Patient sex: M
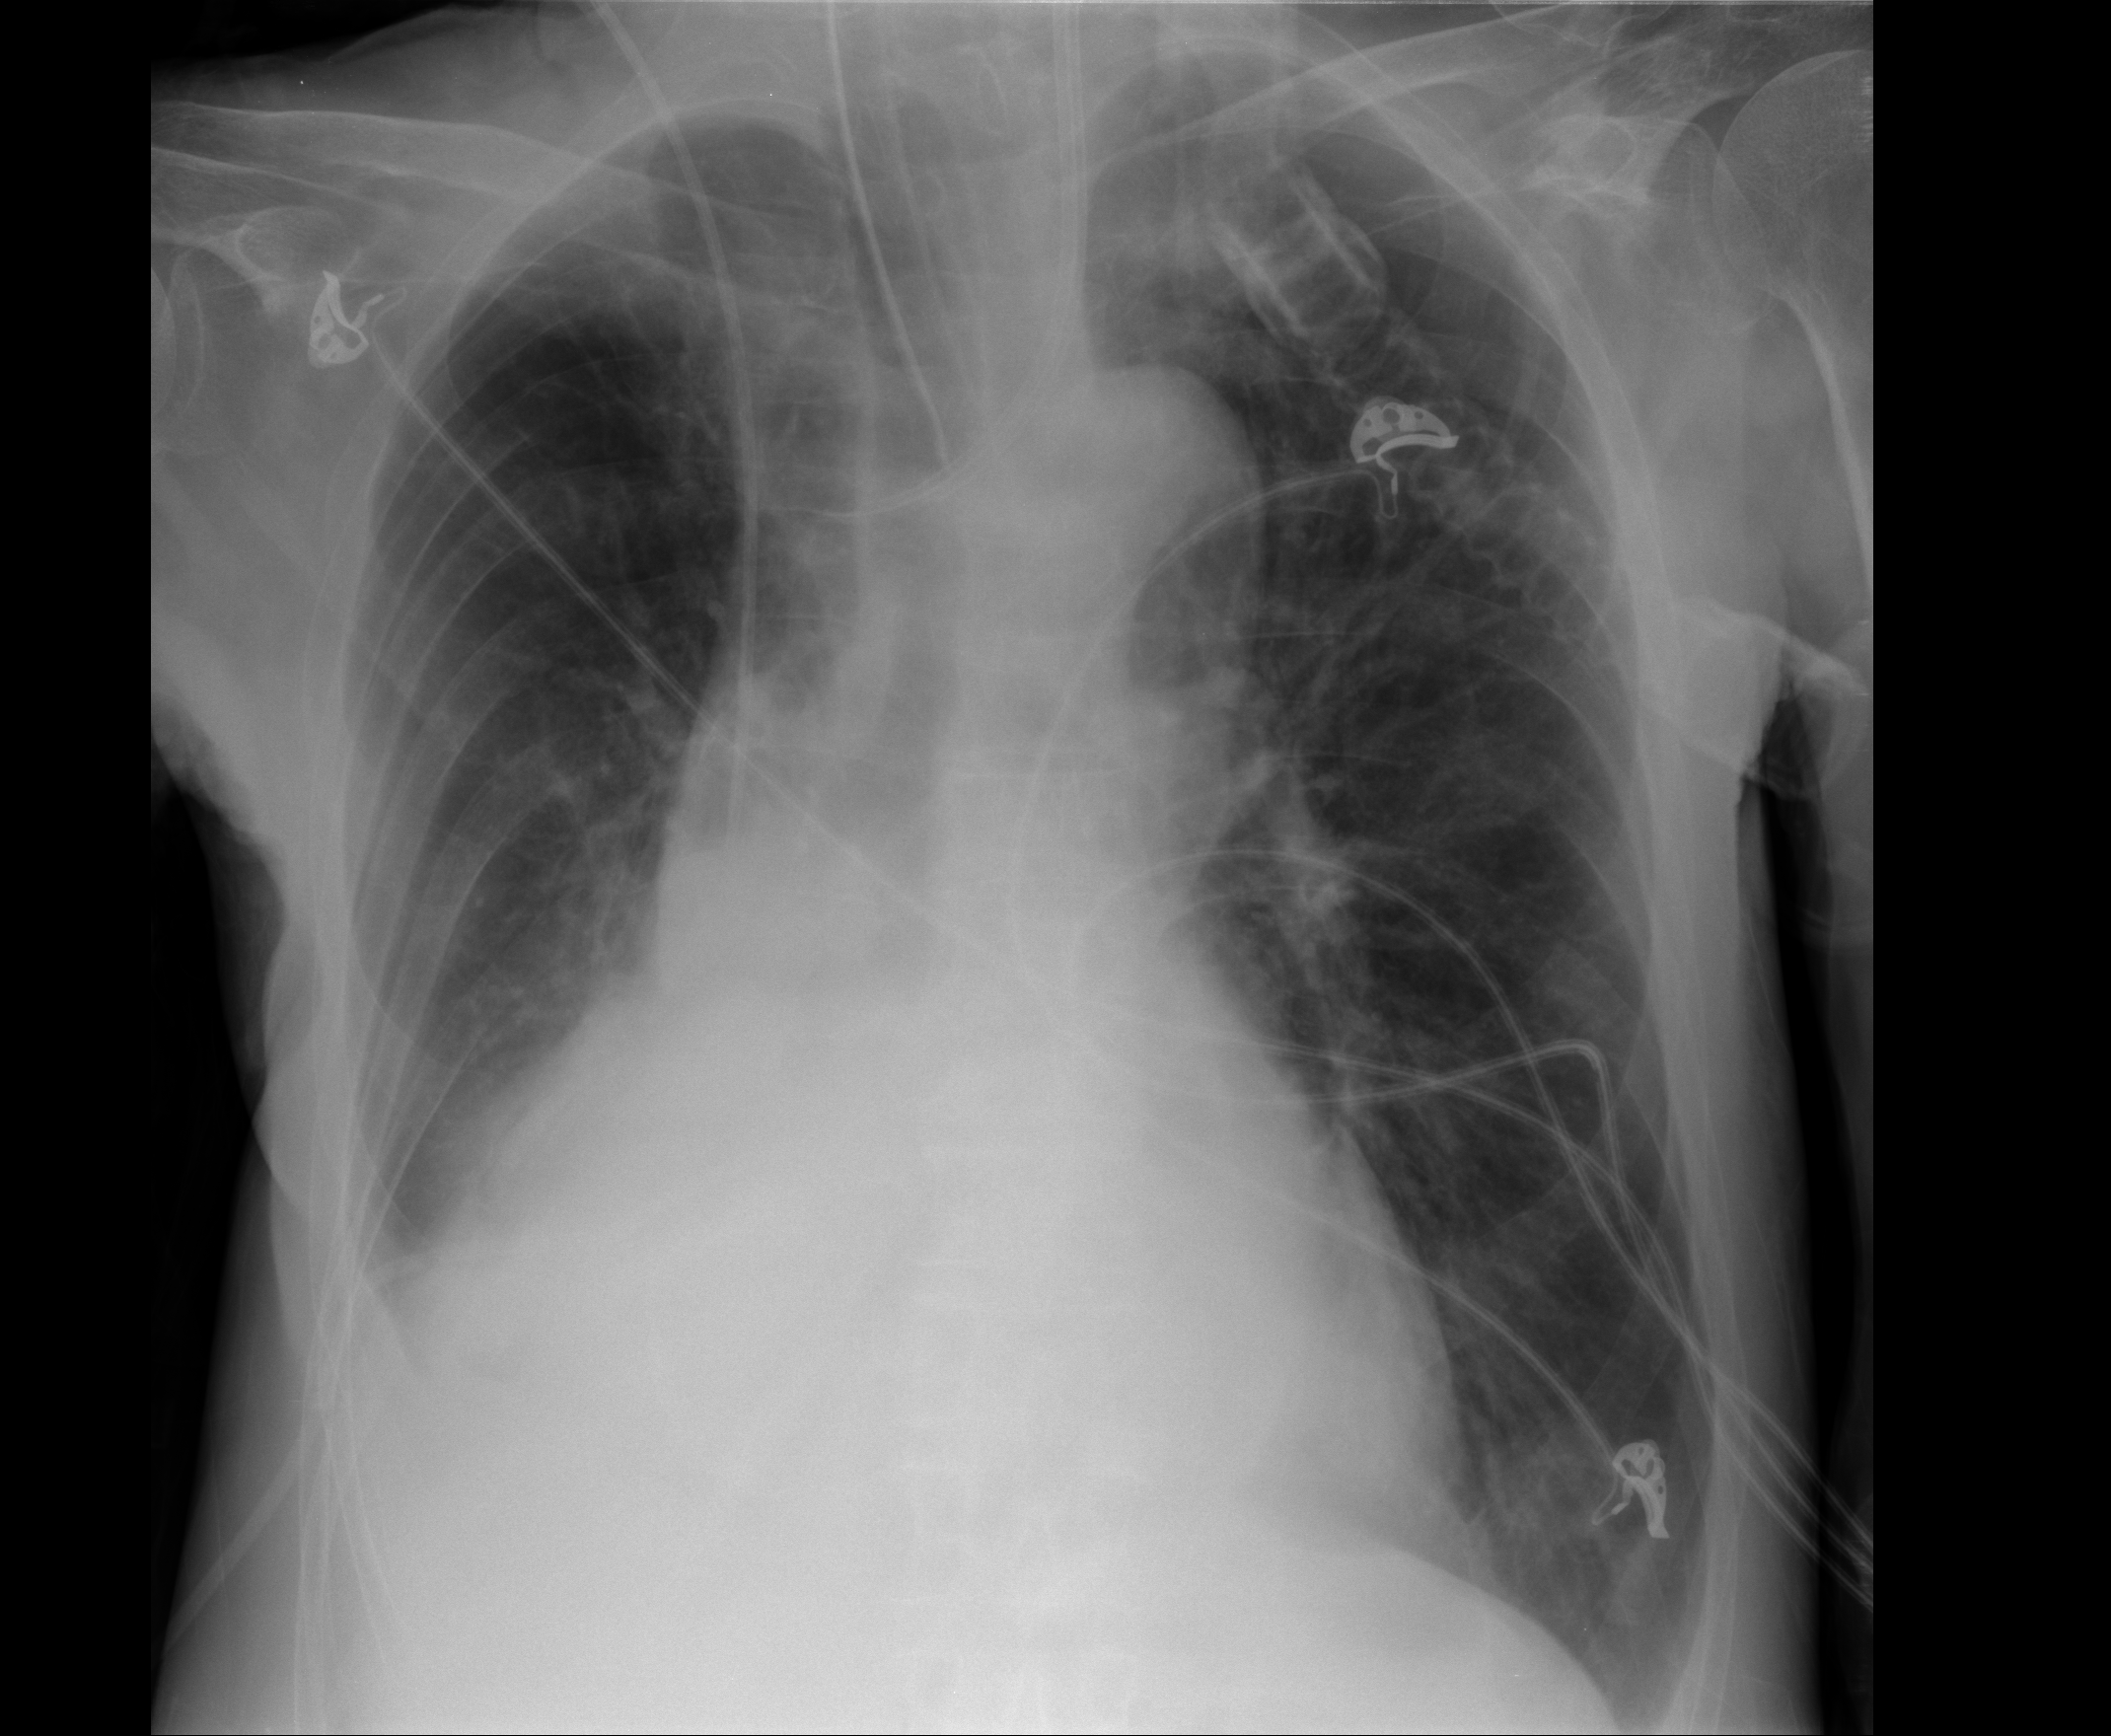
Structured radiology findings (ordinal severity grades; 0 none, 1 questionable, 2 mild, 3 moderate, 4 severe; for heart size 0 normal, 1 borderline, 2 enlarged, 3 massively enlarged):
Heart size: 3
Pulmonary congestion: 2
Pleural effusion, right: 2
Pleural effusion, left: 0
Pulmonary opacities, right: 0
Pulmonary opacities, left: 0
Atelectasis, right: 2
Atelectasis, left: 0